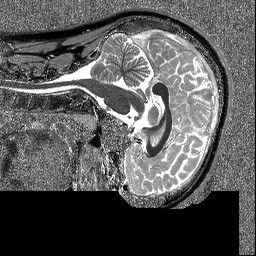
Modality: T1map
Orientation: sagittal
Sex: female